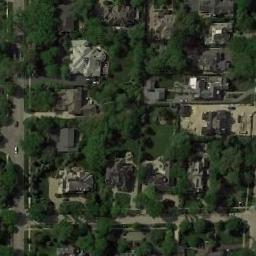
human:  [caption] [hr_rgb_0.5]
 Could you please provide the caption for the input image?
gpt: There aren't many houses in the mid-sized area .

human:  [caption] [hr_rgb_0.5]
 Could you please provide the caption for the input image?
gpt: The medium residential area is well green and has some houses .

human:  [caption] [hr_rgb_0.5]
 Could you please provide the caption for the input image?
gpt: Many trees are in medium residential area .

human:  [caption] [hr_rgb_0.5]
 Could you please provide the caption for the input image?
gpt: The medium residential is on the grass next to some trees .

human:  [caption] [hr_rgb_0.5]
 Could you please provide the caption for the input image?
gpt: There are many green trees and some black buildings on the medium residential area .